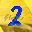
Label: 2